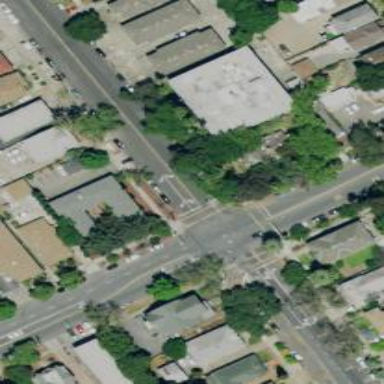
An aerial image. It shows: Residential road with separate sidewalk.